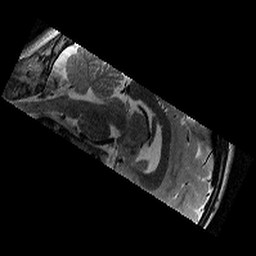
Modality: T2w
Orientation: sagittal
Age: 11
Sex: male
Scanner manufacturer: siemens
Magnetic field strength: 3 T
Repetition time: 9.23 s
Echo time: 0.067 s